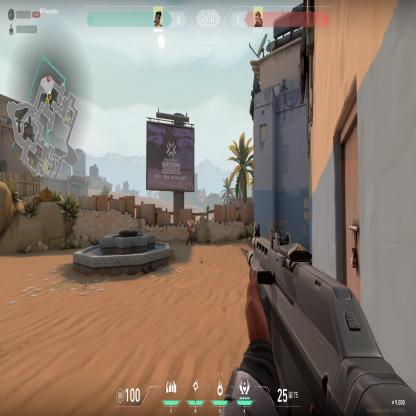
Label: enemy